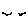
Label: bird